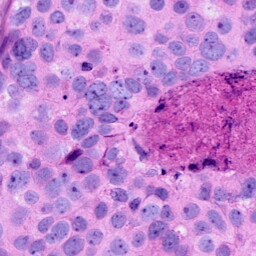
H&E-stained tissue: Breast